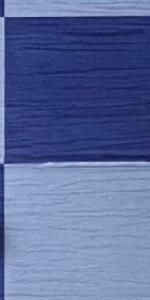
Label: Empty